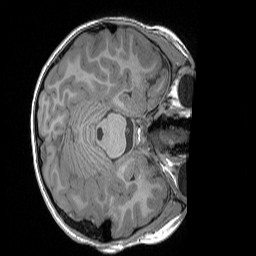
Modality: T1w
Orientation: axial
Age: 7
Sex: male
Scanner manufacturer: siemens
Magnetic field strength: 3 T
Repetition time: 1.65 s
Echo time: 0.00203 s